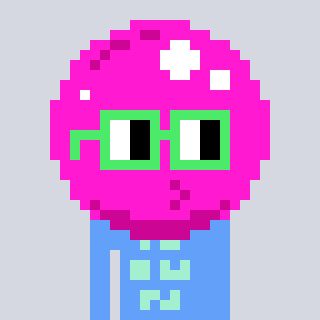
a pixel art character with square light green glasses, a bubblegum-shaped head and a blue-colored body on a cool background